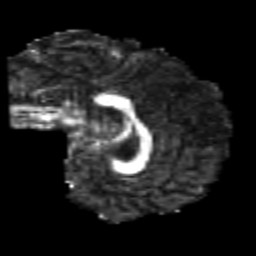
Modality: FA
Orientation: sagittal
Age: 21
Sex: male
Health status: healthy
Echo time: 0.074 s